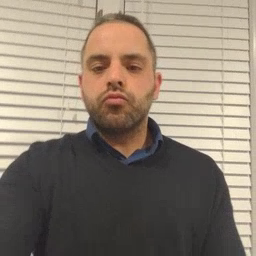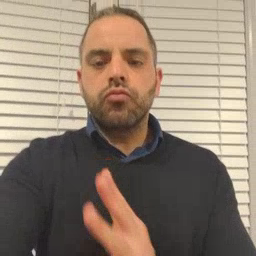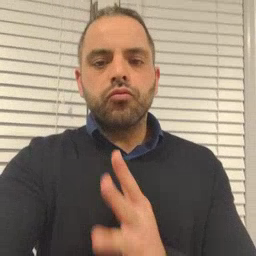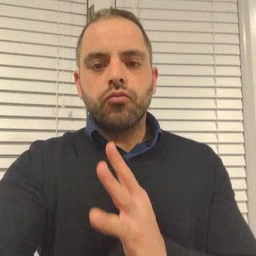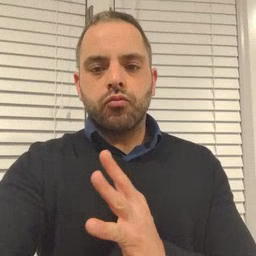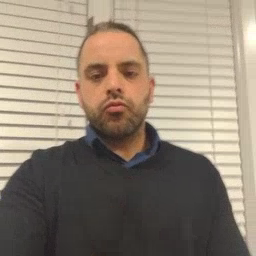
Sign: fine